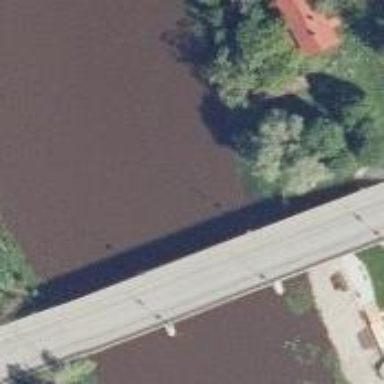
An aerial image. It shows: Man-made bridge.